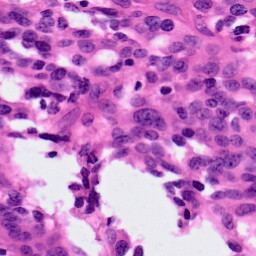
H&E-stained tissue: Ovarian